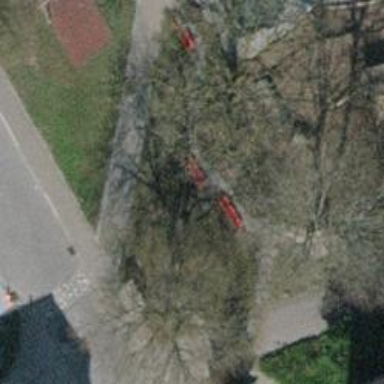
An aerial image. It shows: Bench.